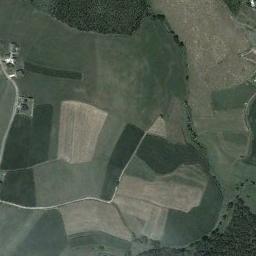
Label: rectangular_farmland